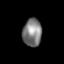
Tissue: prostate
Cell type: T cells
Senescence score: 0.3573
Nuclear area (px): 518
Mean DAPI intensity: 124.728